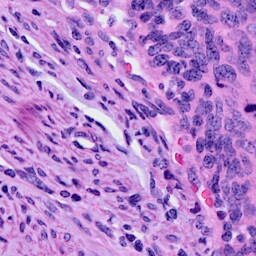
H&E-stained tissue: Cervix